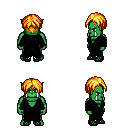
a pixel art fantasy rpg character, male body template, orc, green skin, gray robe, metal pants, light blonde parted hairstyle, ghillies, four views (front, back, left, right), 2x2 character sprite sheet, small pixel art, hard edges, no anti-aliasing